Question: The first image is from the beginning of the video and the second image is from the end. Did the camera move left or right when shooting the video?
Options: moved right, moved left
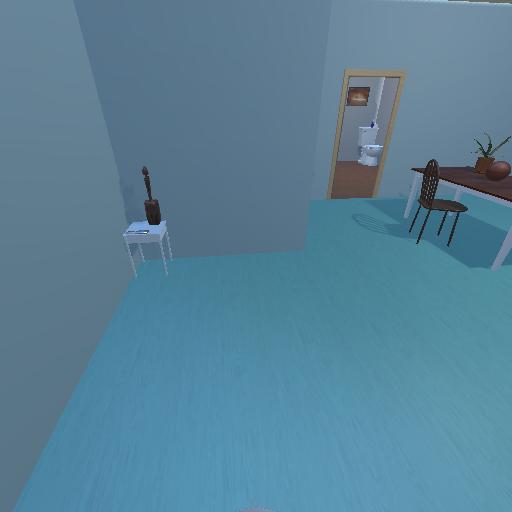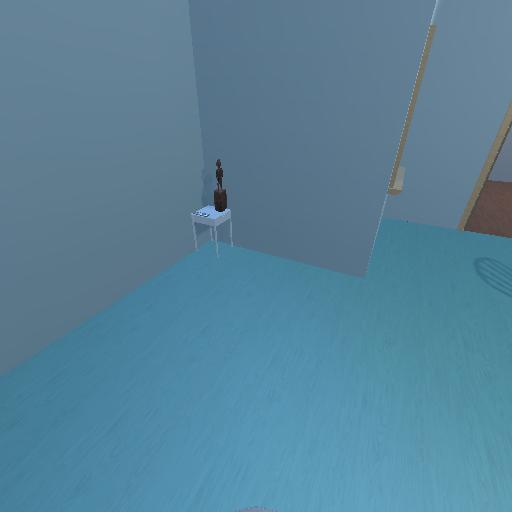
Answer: moved right